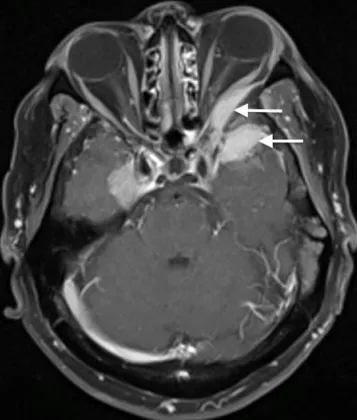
Meningioma located in the anterior temporal lobe and extending into the left orbit causing proptosis of the left eye and compression of the left optic nerve.
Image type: radiology (mri)